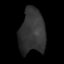
Tissue: skin
Cell type: Fibroblasts
Senescence score: 0.6958
Nuclear area (px): 1124
Mean DAPI intensity: 50.932